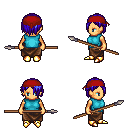
a pixel art fantasy rpg character, female body template, human, tanned skin, teal sleeveless shirt, robe skirt, blue bangs hairstyle, red bandana, gold boots, spear, four views (front, back, left, right), 2x2 character sprite sheet, small pixel art, hard edges, no anti-aliasing